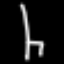
Label: chair